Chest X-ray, AP view. Patient: 59 years old, sex M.
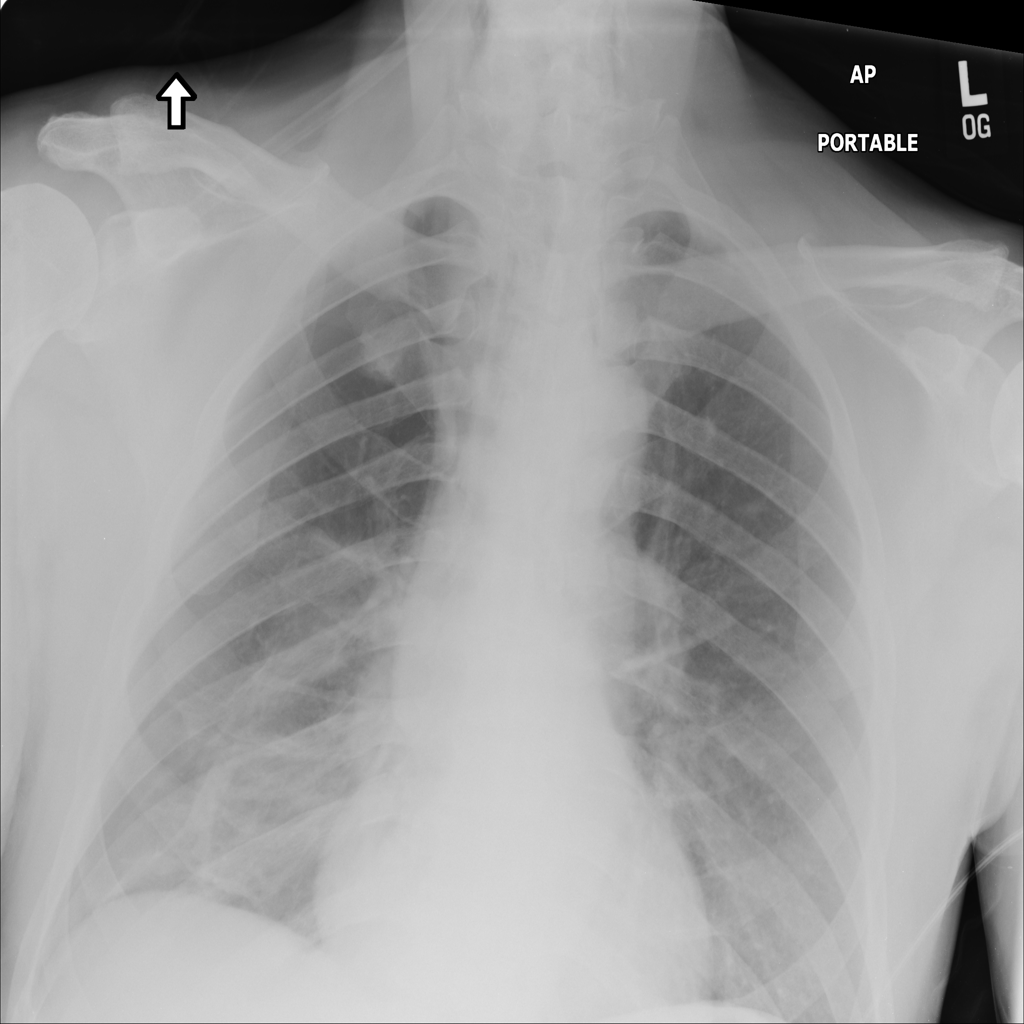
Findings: Atelectasis, Pneumothorax